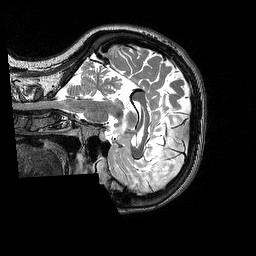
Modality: T2w
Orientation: sagittal
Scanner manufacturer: siemens
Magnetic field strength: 3 T
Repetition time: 2.5 s
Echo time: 0.441 s